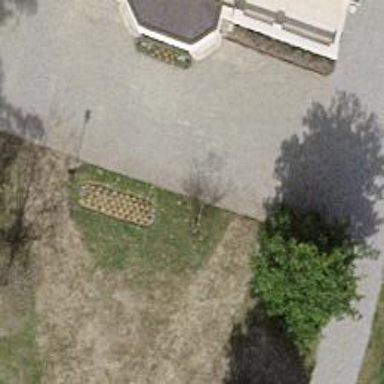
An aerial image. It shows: Evergreen needle-leaved tree.